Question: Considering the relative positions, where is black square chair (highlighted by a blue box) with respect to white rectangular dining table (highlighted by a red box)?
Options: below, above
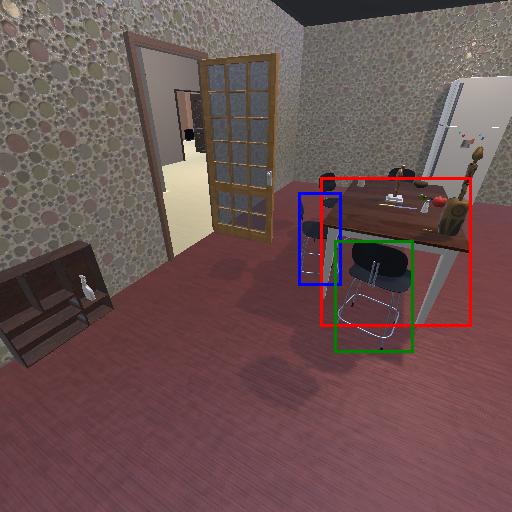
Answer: below